Interaction volume radius: 5 \u00c5
Interaction volume height: 25 \u00c5
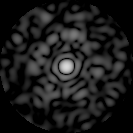
Disorder parameter: 0.804